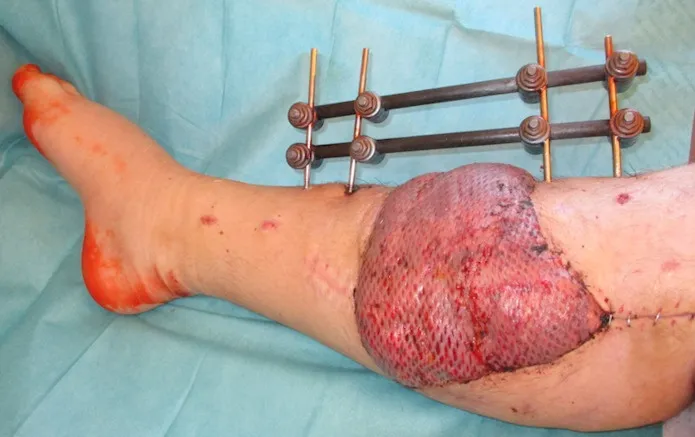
Postoperative result after 2 weeks.
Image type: medical_photograph (other_medical_photograph)